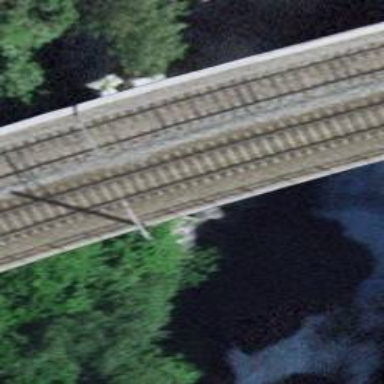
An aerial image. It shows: Bridge with electrified railway tracks featuring contact line.